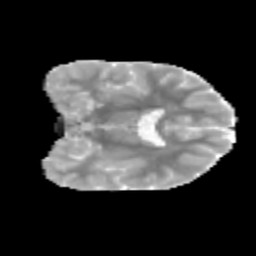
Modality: MD
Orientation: coronal
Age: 10
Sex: male
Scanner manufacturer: siemens
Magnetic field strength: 3 T
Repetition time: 3.8 s
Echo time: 0.07 s